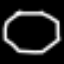
Label: octagon